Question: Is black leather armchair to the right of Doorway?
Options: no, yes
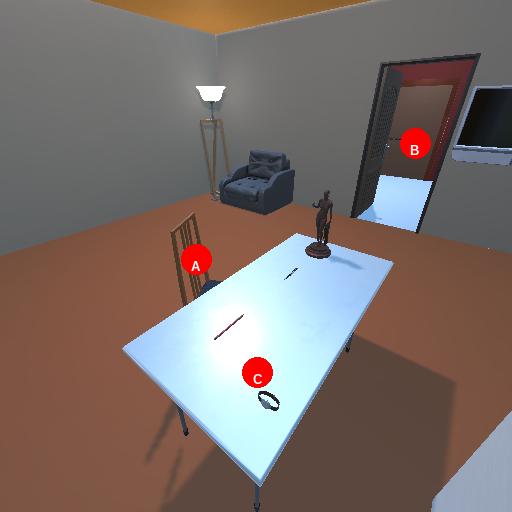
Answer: no